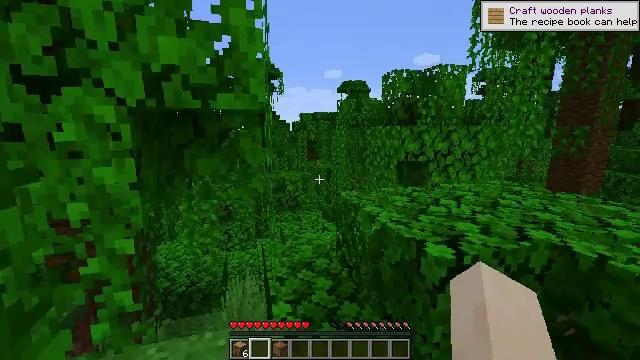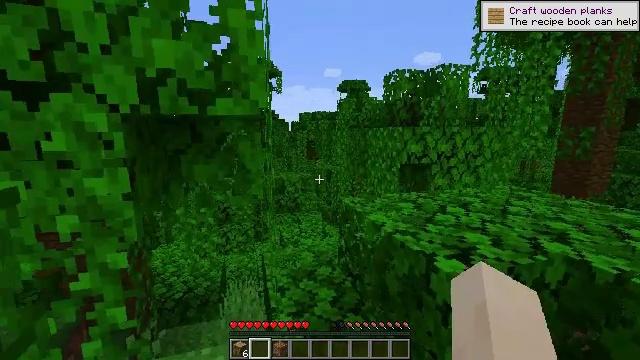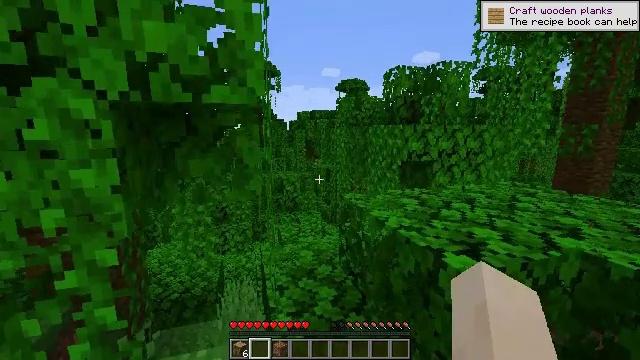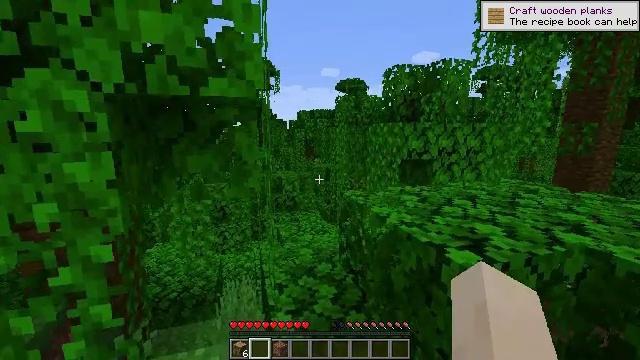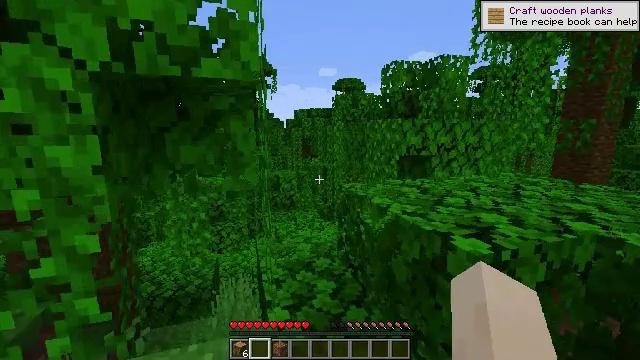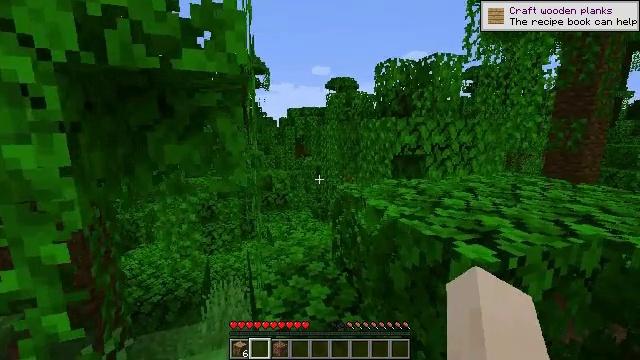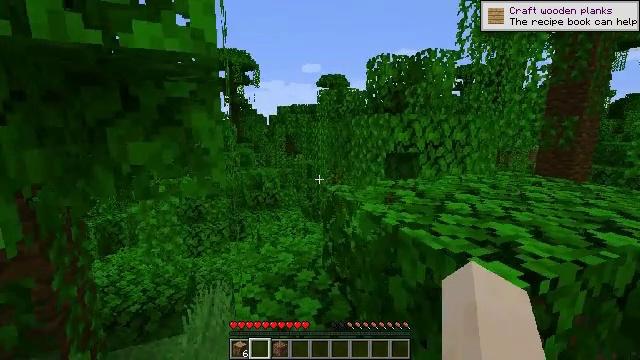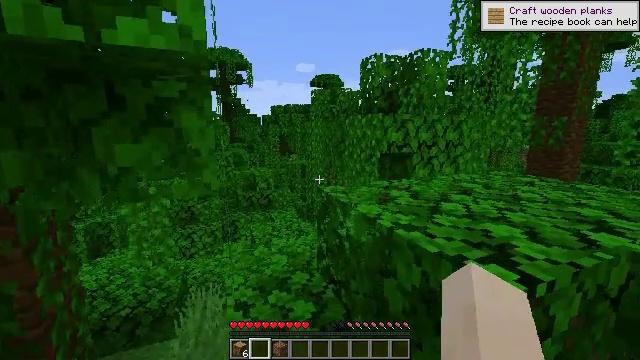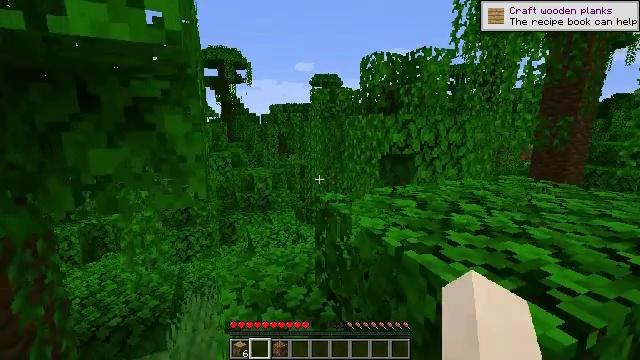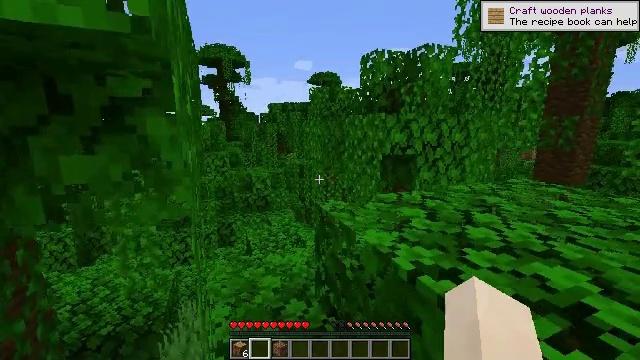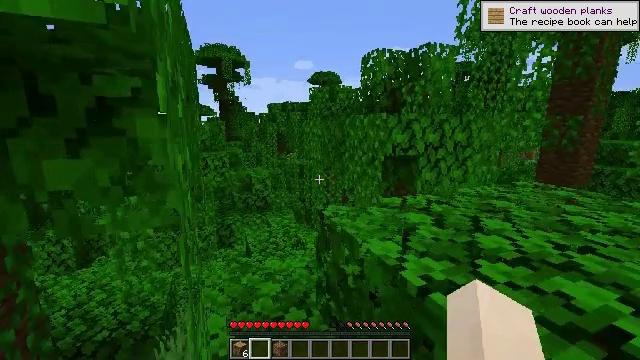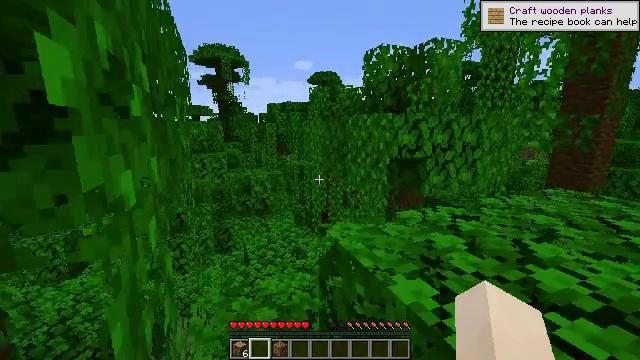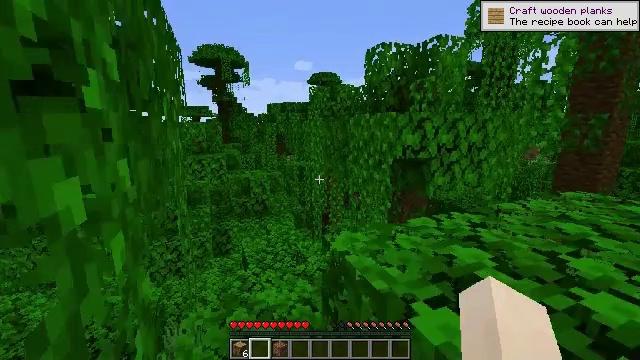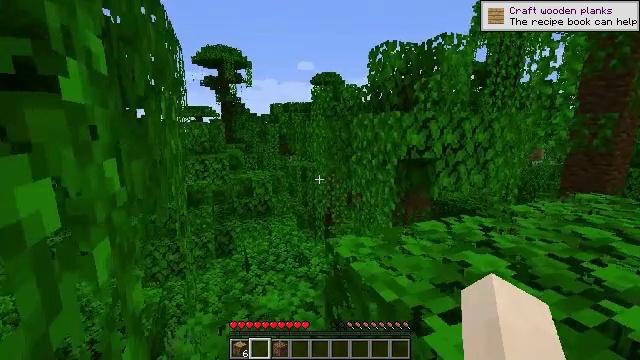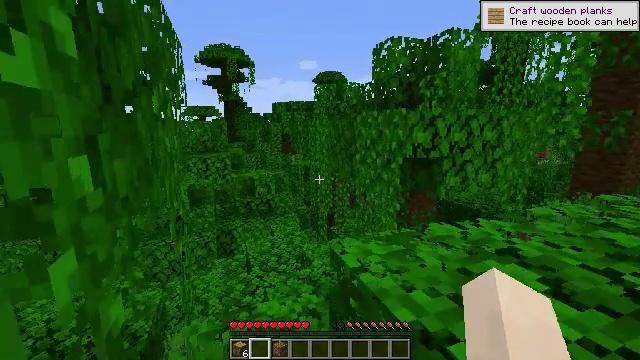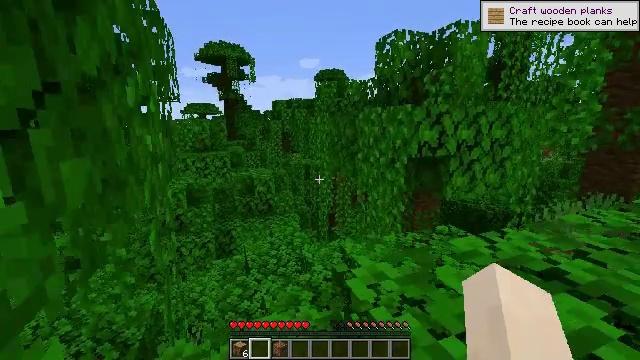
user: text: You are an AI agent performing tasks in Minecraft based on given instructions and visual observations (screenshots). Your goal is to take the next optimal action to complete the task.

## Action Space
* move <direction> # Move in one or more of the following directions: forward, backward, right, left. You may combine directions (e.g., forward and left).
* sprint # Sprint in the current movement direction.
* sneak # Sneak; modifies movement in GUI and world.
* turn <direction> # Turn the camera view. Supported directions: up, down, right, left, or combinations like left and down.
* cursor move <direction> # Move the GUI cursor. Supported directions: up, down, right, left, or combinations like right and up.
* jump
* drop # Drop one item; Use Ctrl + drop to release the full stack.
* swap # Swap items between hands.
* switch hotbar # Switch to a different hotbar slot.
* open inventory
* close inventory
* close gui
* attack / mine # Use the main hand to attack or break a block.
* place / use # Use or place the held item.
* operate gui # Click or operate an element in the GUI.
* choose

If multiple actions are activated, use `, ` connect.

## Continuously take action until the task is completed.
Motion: motion action
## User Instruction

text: Destroy the tripwire to deactivate the trap.
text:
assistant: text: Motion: move forward
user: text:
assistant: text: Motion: move forward
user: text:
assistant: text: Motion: move forward
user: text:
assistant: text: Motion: move forward
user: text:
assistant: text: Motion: move forward, turn right
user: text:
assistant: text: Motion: move forward, turn right
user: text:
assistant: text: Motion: move forward, turn right
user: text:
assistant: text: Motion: move forward
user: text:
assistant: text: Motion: move forward
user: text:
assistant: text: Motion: move forward
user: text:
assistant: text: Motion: move forward
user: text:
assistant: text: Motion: move forward
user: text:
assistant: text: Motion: move forward
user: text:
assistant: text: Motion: move forward
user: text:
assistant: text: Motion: move forward
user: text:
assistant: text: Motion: move forward
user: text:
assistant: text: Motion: move forward
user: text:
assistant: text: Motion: move forward
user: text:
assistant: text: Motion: move forward
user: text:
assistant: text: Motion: move forward, turn left
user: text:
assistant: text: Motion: move forward, turn left
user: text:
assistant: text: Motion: move forward, turn left
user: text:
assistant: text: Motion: move forward, turn left
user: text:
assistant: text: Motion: move forward, turn left
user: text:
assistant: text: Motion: move forward
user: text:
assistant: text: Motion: move forward
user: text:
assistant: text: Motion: move forward
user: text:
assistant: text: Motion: move forward
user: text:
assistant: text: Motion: move forward
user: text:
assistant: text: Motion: move forward